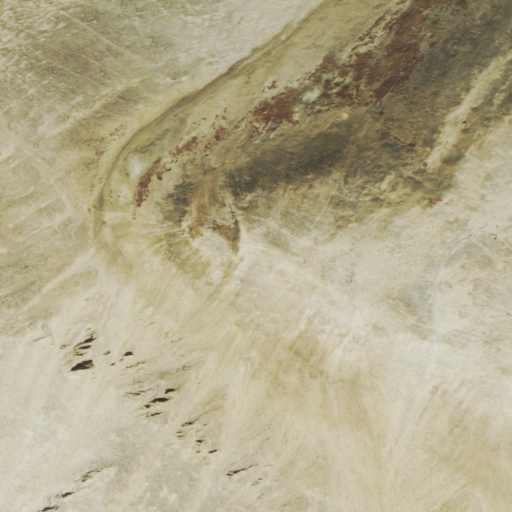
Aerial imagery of ridge(s) in Colorado named White Ridge containing barren land and grassland